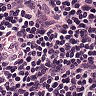
Metastatic tissue present: no